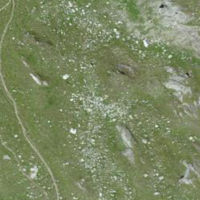
EUNIS habitat code: 31
Species observed at this site:
Agriades glandon